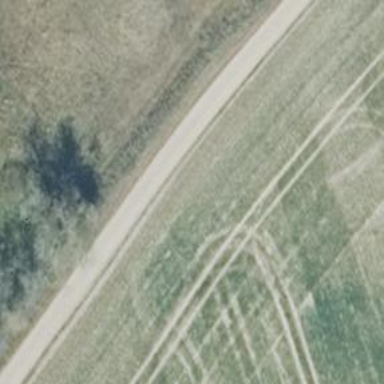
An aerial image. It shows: Unclassified road.